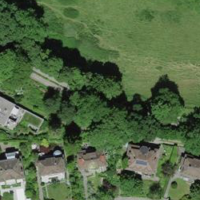
EUNIS habitat code: 53
Species observed at this site:
Corvus corone